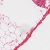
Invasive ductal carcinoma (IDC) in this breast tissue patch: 0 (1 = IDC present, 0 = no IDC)